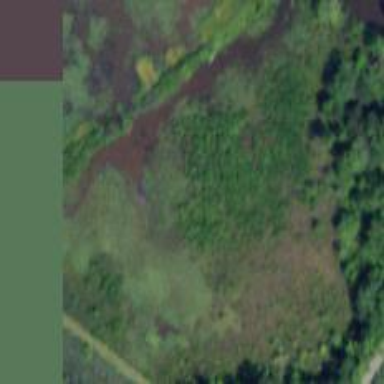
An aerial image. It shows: Swamp in wetland area.